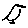
Label: bird